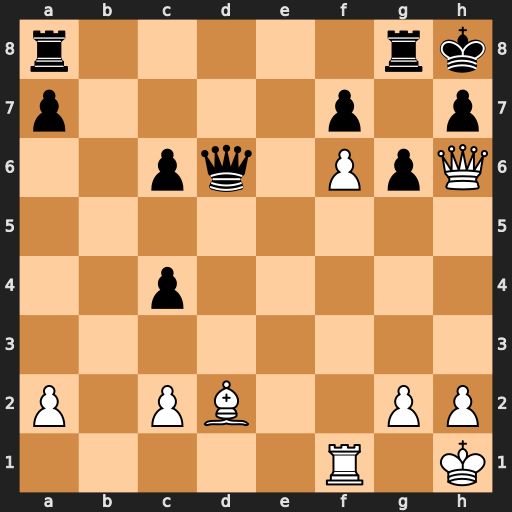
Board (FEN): r5rk/p4p1p/2pq1PpQ/8/2p5/8/P1PB2PP/5R1K
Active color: w
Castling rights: -
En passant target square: -
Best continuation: Rf3 Qd7 Rh3